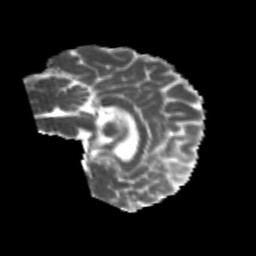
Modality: MD
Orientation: sagittal
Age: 22
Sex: female
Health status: healthy
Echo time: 0.074 s